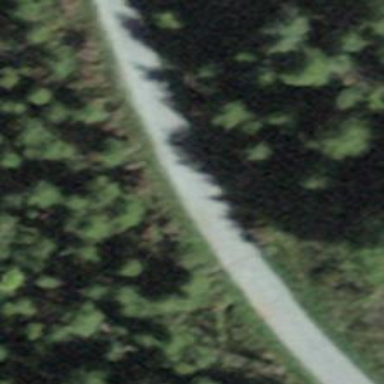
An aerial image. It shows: Track with fine gravel surface. The track has grade2 tracktype.